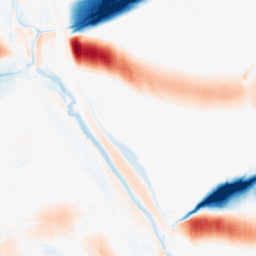
Category: morphological
Decomposition family: morphological_ellipse
Decomposition parameters: operation: average
width: 50
height: 5
Upsampling method: sinc_hamming
Upsampling parameters: scale: 8
kernel_size: 16
Upsampling scale: 8